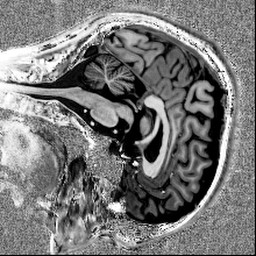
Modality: UNIT1
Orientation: sagittal
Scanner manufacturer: siemens
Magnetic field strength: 6.98 T
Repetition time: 4.73 s
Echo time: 0.00191 s